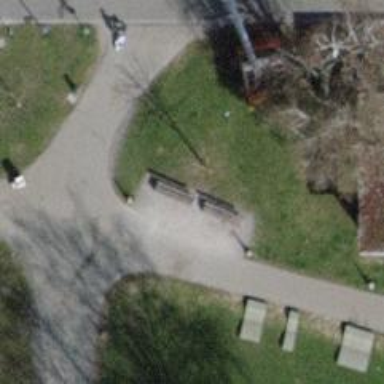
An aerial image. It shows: Brown bench.